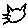
Label: cat